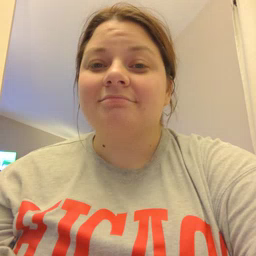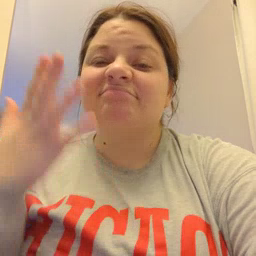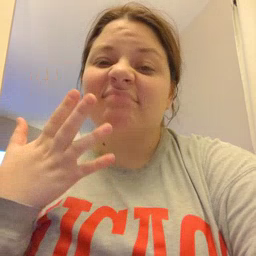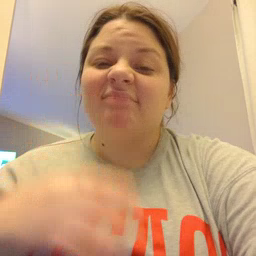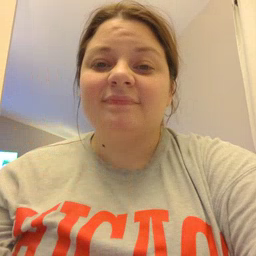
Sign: sad